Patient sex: F
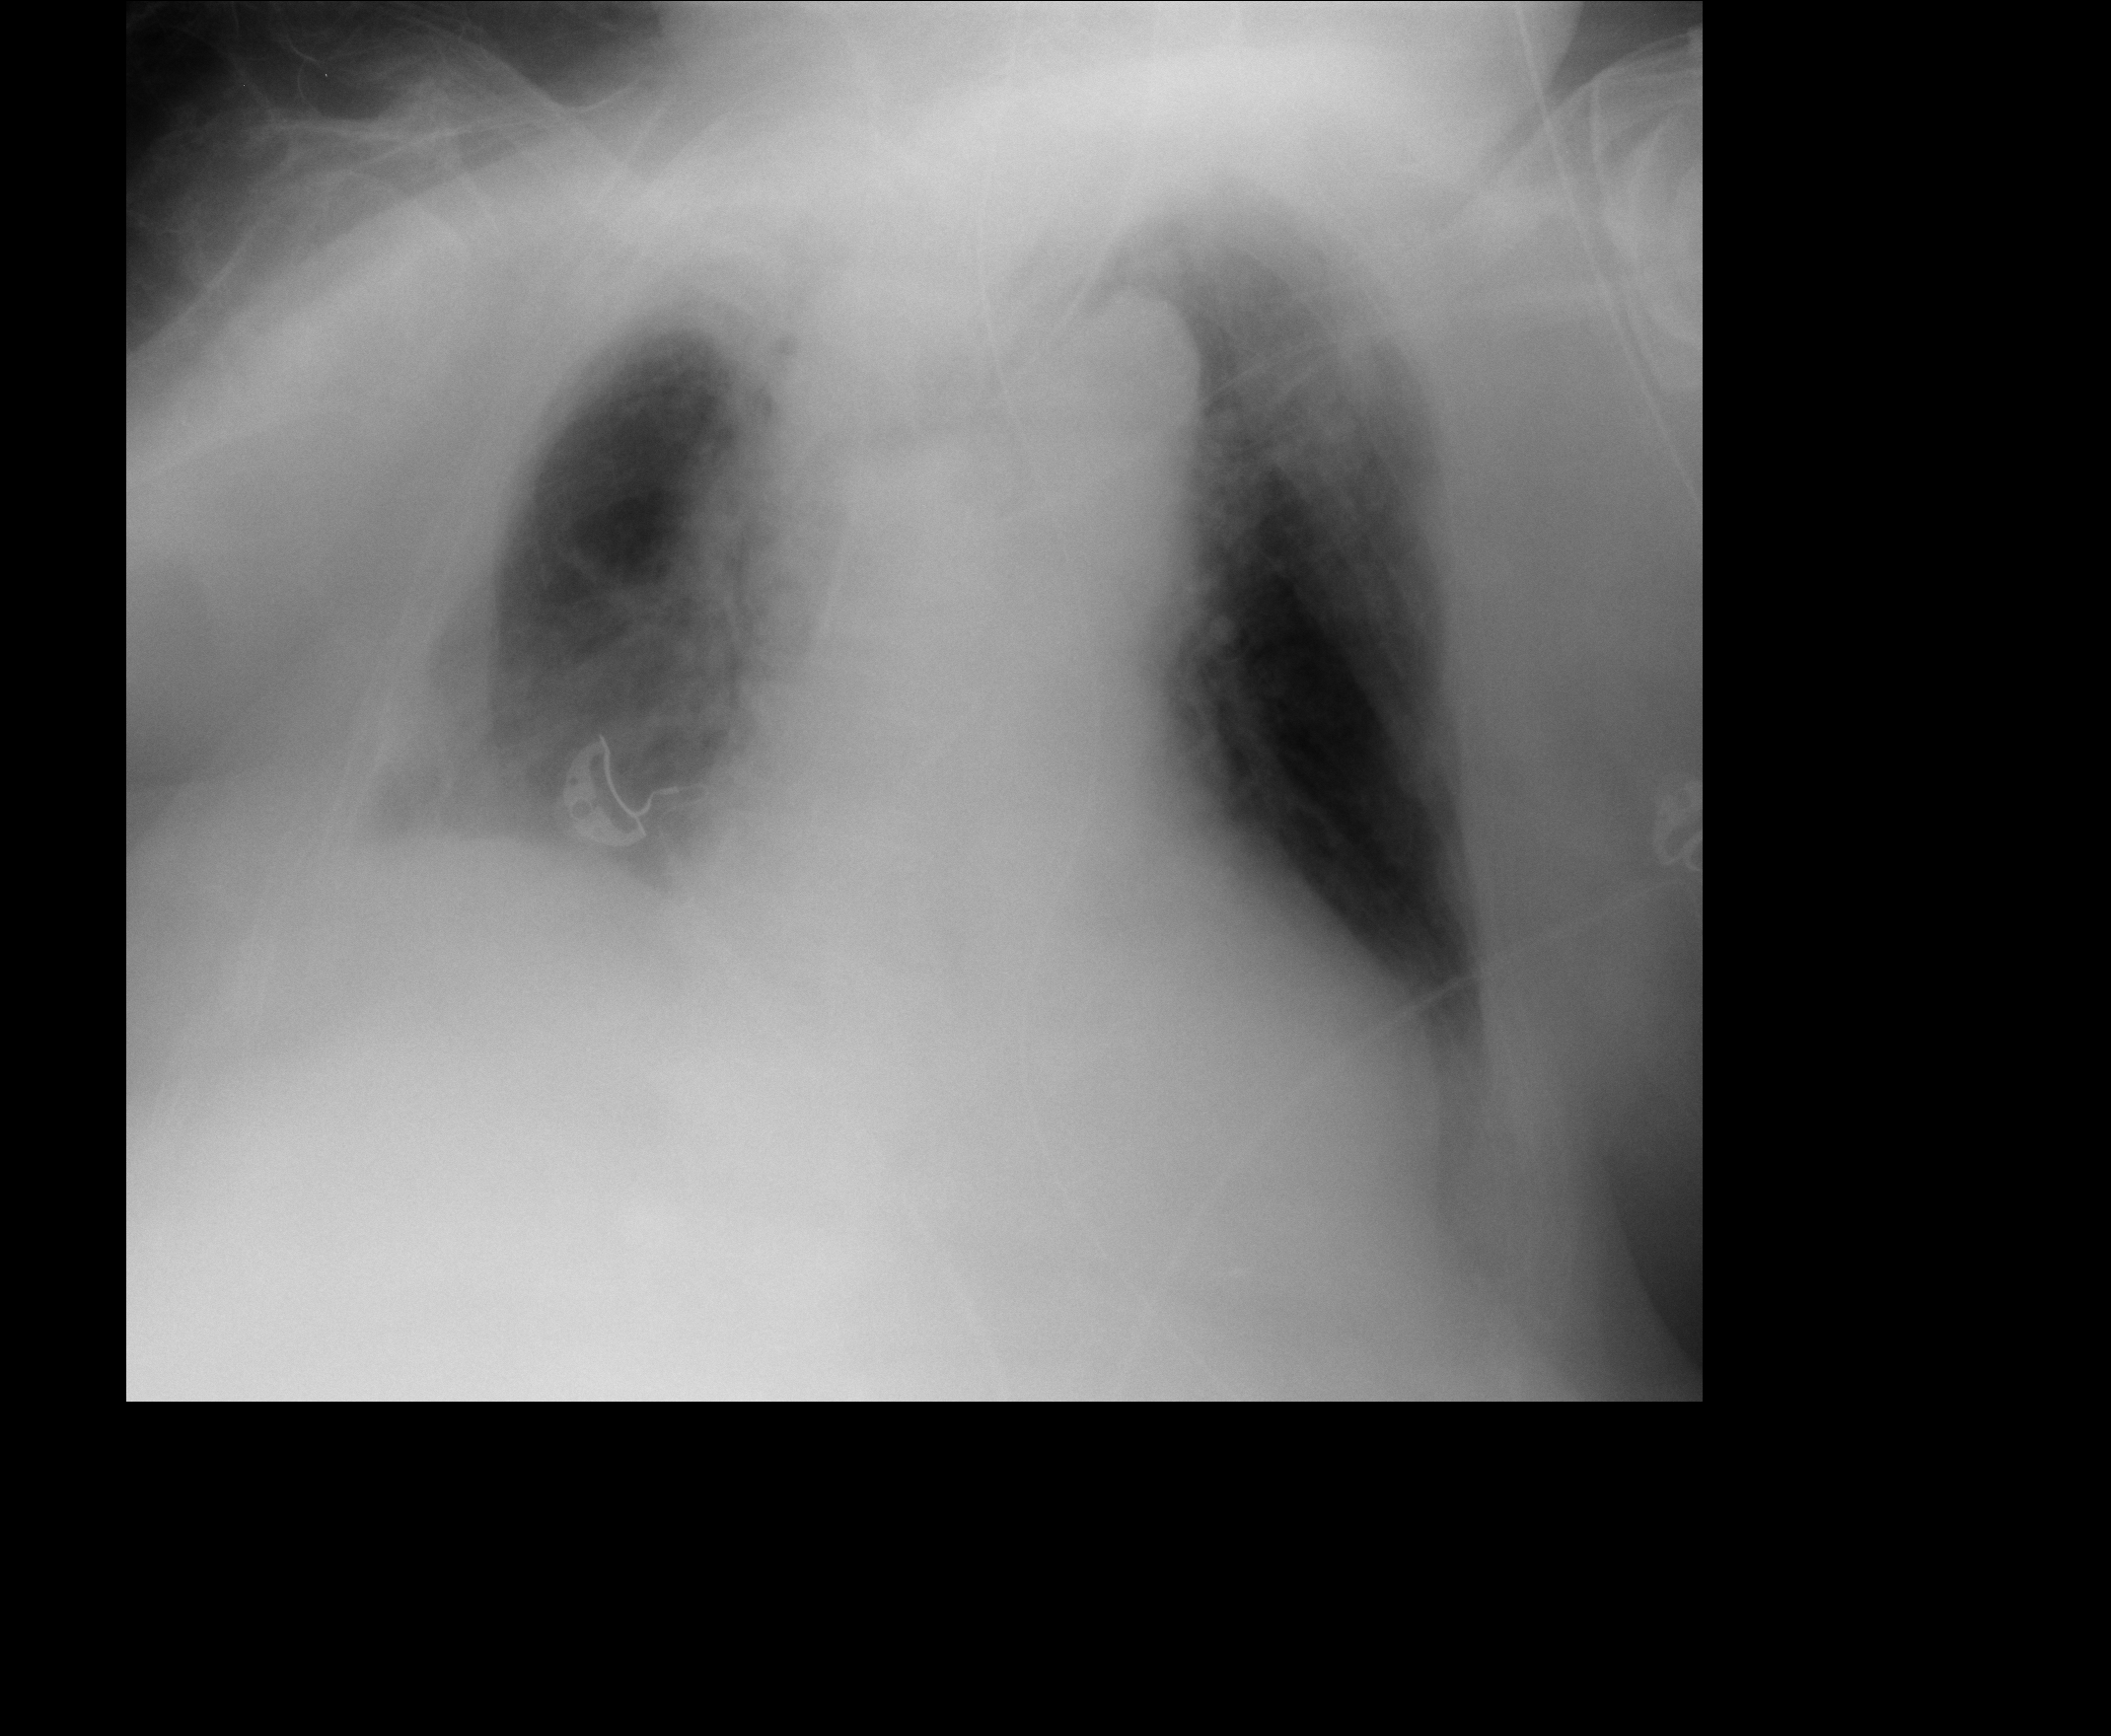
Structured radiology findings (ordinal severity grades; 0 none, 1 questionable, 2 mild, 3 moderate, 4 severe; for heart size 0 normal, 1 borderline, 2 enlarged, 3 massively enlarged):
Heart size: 0
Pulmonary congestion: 3
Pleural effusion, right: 2
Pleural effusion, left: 2
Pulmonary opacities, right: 1
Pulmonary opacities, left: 1
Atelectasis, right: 0
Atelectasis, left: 2